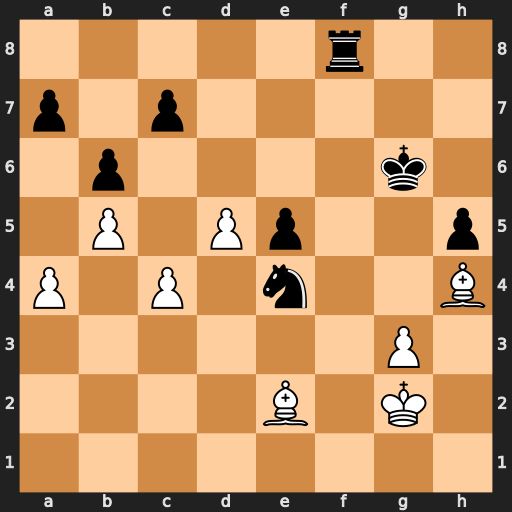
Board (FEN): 5r2/p1p5/1p4k1/1P1Pp2p/P1P1n2B/6P1/4B1K1/8
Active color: w
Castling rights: -
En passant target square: -
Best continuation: Bd3 Rf2+ Kg1